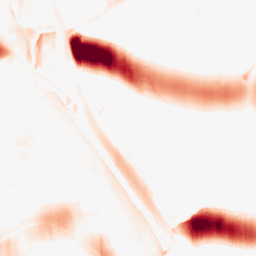
Category: morphological
Decomposition family: morphological_ellipse
Decomposition parameters: operation: opening
width: 50
height: 5
Upsampling method: bspline
Upsampling parameters: scale: 2
Upsampling scale: 2